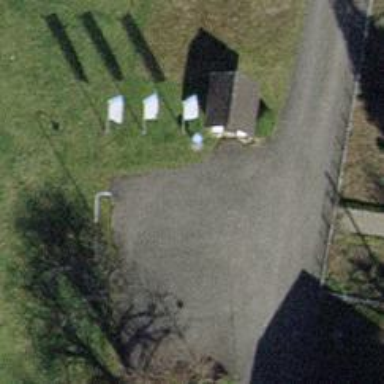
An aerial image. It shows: Flagpole structure.